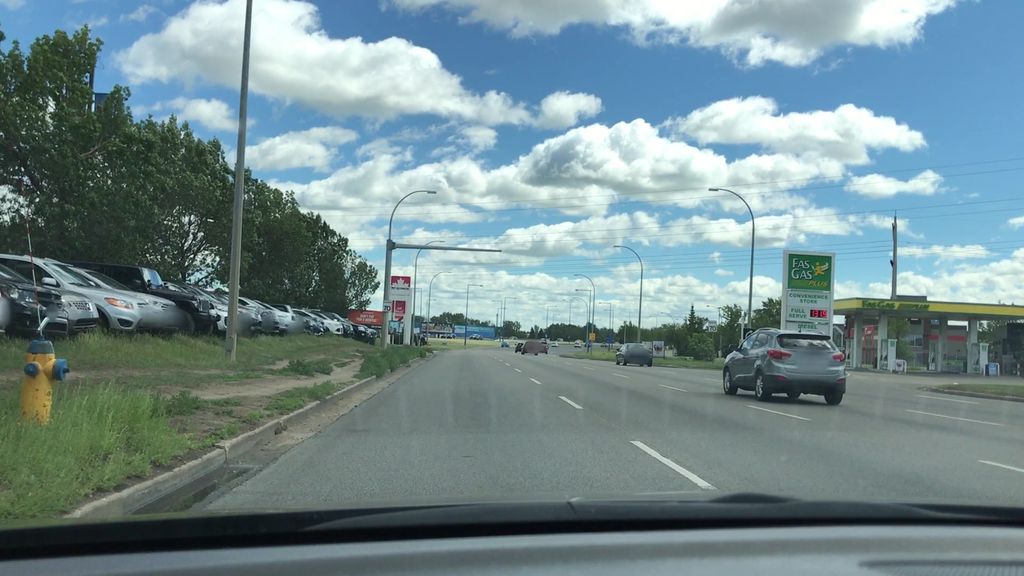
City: edmonton